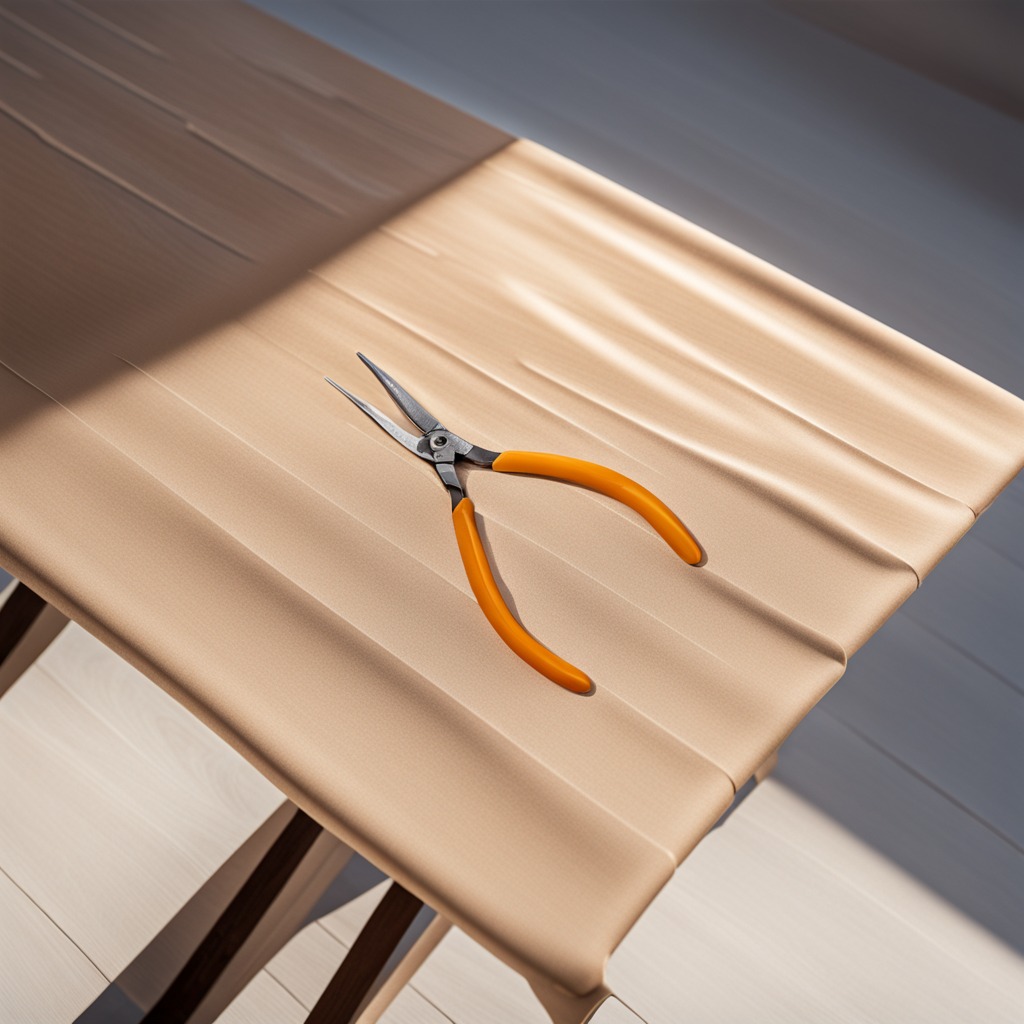
A plier is lying on a wooden table in an outdoor workshop during daytime bright natural light soft shadows worn but beneath the cloth.